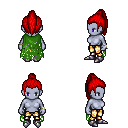
a pixel art fantasy rpg character, female body template, dark elf, purple skin, green tattered cape, gold greaves, red long topknot hairstyle, bracelets, metal boots, four views (front, back, left, right), 2x2 character sprite sheet, small pixel art, hard edges, no anti-aliasing